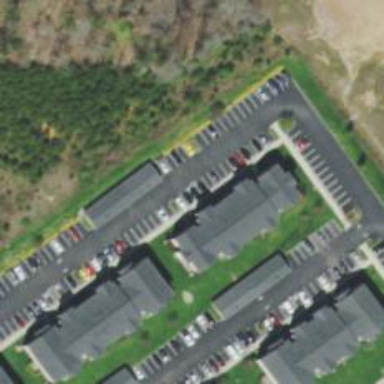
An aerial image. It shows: Parking space.